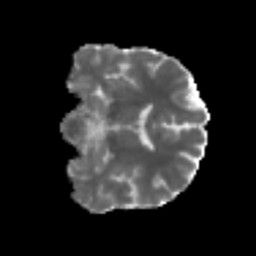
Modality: MD
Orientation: coronal
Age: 35
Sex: male
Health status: healthy
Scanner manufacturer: siemens
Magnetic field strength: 3 T
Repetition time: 3.6 s
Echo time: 0.092 s